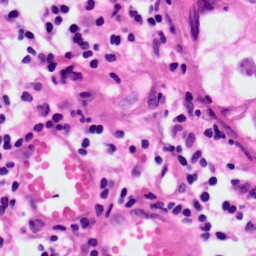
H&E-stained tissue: Lung